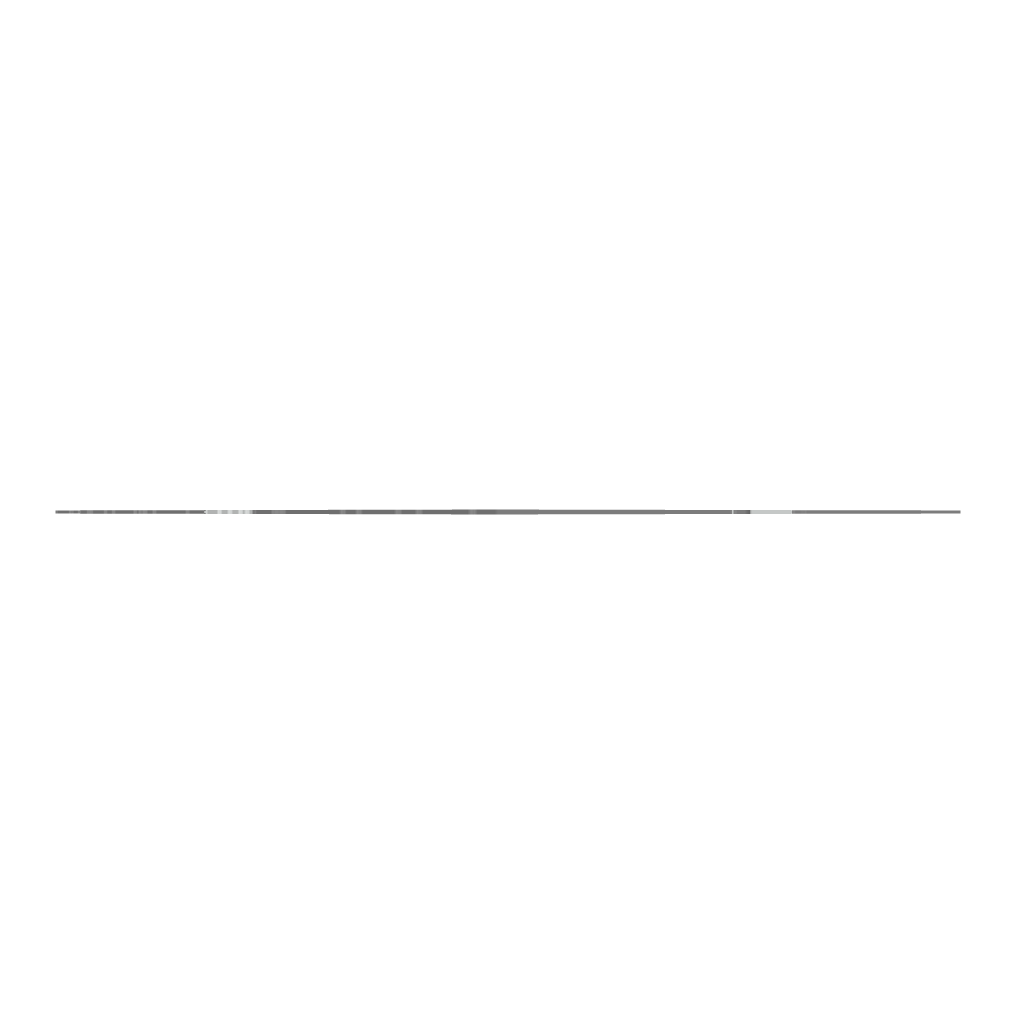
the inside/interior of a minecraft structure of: Indianapolis Colts Logo